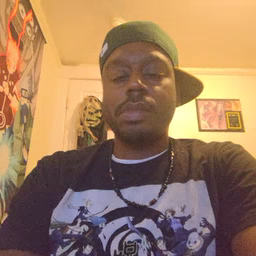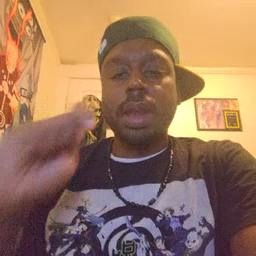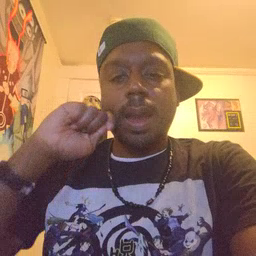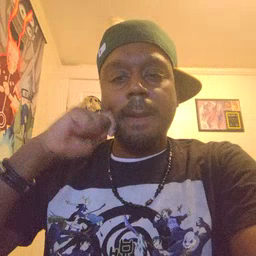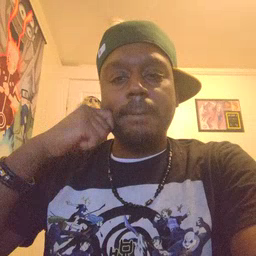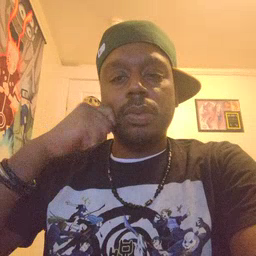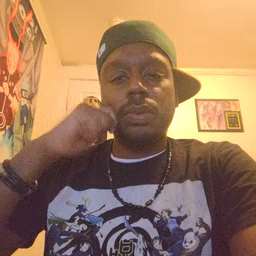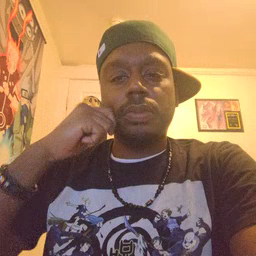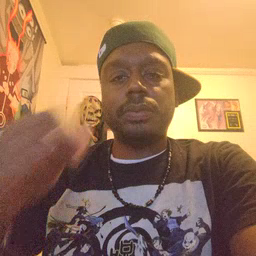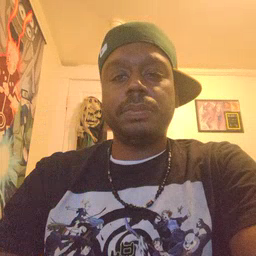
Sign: apple